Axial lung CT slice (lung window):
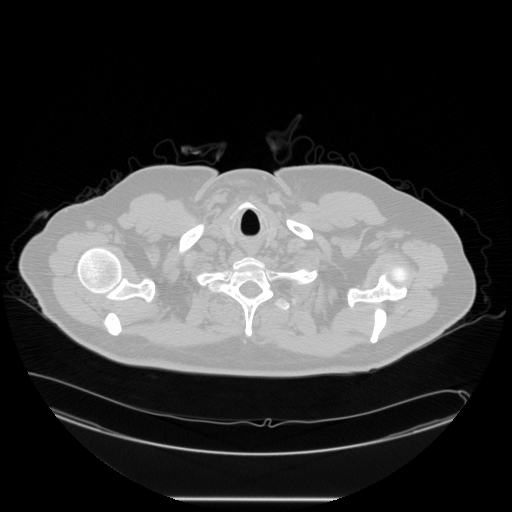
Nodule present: no